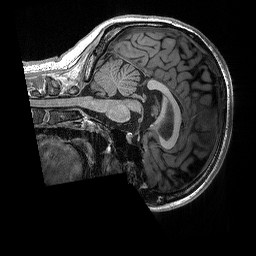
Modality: T1w
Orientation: sagittal
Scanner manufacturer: siemens
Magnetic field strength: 3 T
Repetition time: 2.3 s
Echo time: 0.00298 s